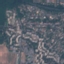
Land use / land cover class: Residential